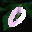
Label: 0